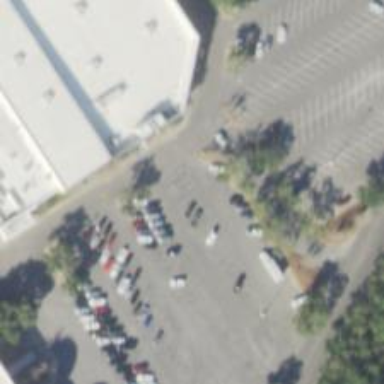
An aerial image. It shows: Parking space.